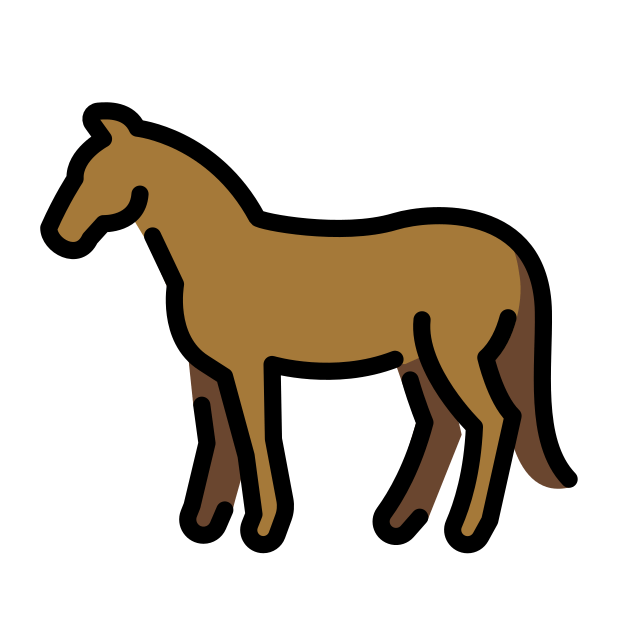
horse